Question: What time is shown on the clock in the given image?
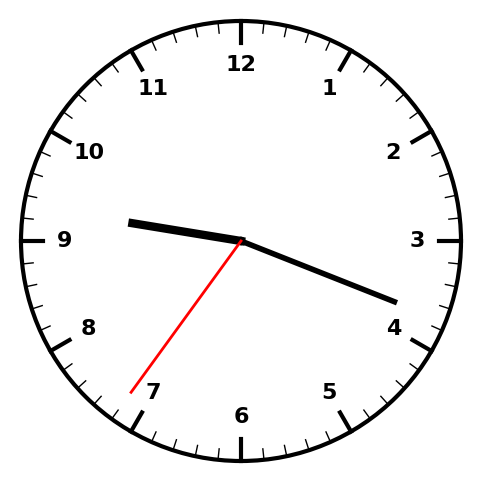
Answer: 09:18:36